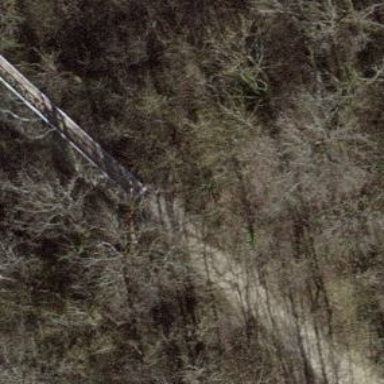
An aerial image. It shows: Footway bridge.